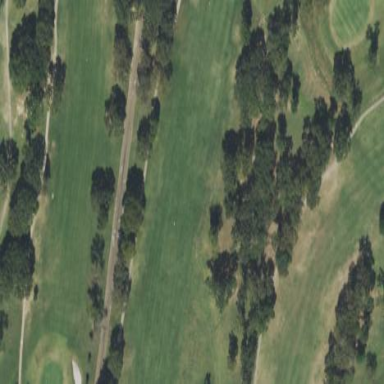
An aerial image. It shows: Grassy area designated as golf fairway.